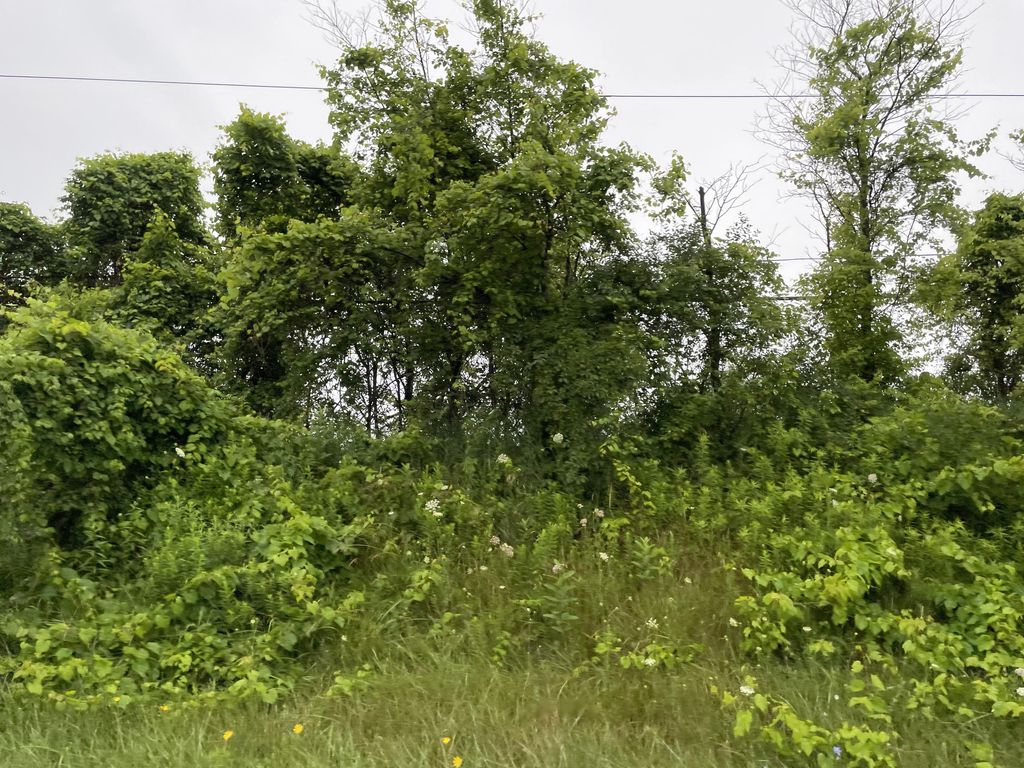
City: kitchener-waterloo